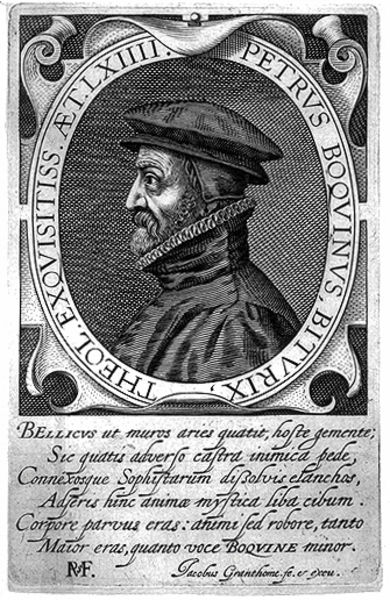
Titel: Profilbildnis des Peter Boquin
Künstler: Jacques Granthomme
Institution: (Seriendruck)
Schlagwörter: mann, schatten, umhang, weiß, grau, hut, licht, mund, nase, profil, schwarz, stirn, zeichnung, blick, bart, jacke, kappe, mütze, barock, falten, kragen, mensch, rahmen, vollbart, bild, bildnis, halskrause, herr, portrait, porträt, signatur, auge, gewand, mantel, schulter, oval, schrift, furchen, grafik, graphik, rand, französisch, ernst, inschrift, büste, verzierung, nachdenklich, wange, naht, hoch, schild, unterschrift, buch, medaillon, druck, druckgraphik, initialen, schraffur, radierung, stich, seite, schwarzweiß, text, kardinal, krause, portrai, pupille, braue, buchseite, wappen, schläfe, schnörkel, initialien, pfarrer, runzeln, voluten, ziffer, mittelalter, priester, gelehrter, muschel, medaille, zeilen, kupferstich, petrus, raster, römisch, latein, lateinisch, stick, rasterung, regent, stifter, peter, theologe, rdierung, ohrwärmer, rollwerk, buschstaben, epigramm, vierzehn, theologie, xiiii, ansicht seite, 14, bovinus, boovinus, 'peter, bovin, profiol, drruck, thoel